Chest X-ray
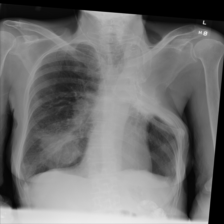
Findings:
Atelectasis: negative
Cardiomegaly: negative
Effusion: negative
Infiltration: positive
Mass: positive
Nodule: negative
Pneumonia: negative
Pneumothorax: negative
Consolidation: negative
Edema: negative
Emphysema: negative
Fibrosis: negative
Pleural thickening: negative
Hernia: negative